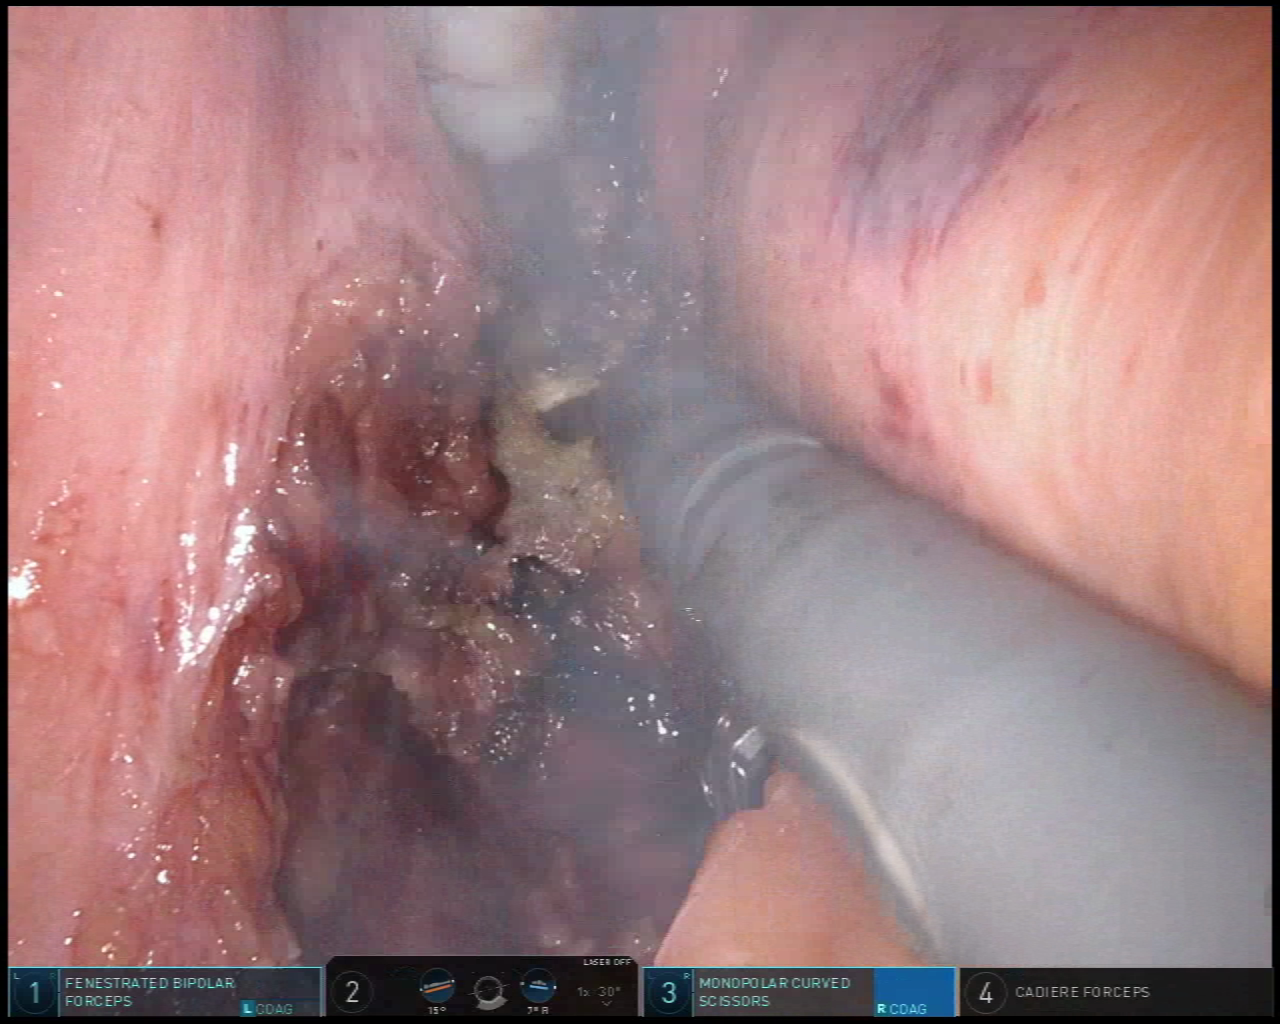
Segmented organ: vesicular_glands
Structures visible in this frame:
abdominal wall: no
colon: no
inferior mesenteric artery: no
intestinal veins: no
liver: no
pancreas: no
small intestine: no
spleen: no
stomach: no
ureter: no
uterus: no
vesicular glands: yes